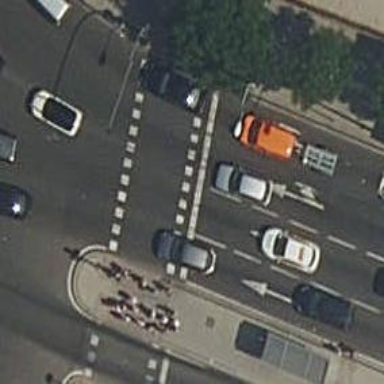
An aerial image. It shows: Road with traffic signals.